Interaction volume radius: 5 \u00c5
Interaction volume height: 15 \u00c5
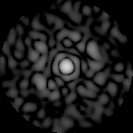
Disorder parameter: 0.7561